Две непроводящие полусферический оболочки расположены очень близко друг к другу, так что их центры почти совпадают, как показано на рисунке $a)$. Обе оболочки равномерно заряжены по поверхности, одна имеет заряд $Q$, другая $q$.
С какой суммарной силой обе половинки сферы взаимодействуют друг с другом?
Как изменится ответ, если одна из половинок сферы будет вдвое меньшего радиуса, чем другая, как показано на рисунке $b)$?
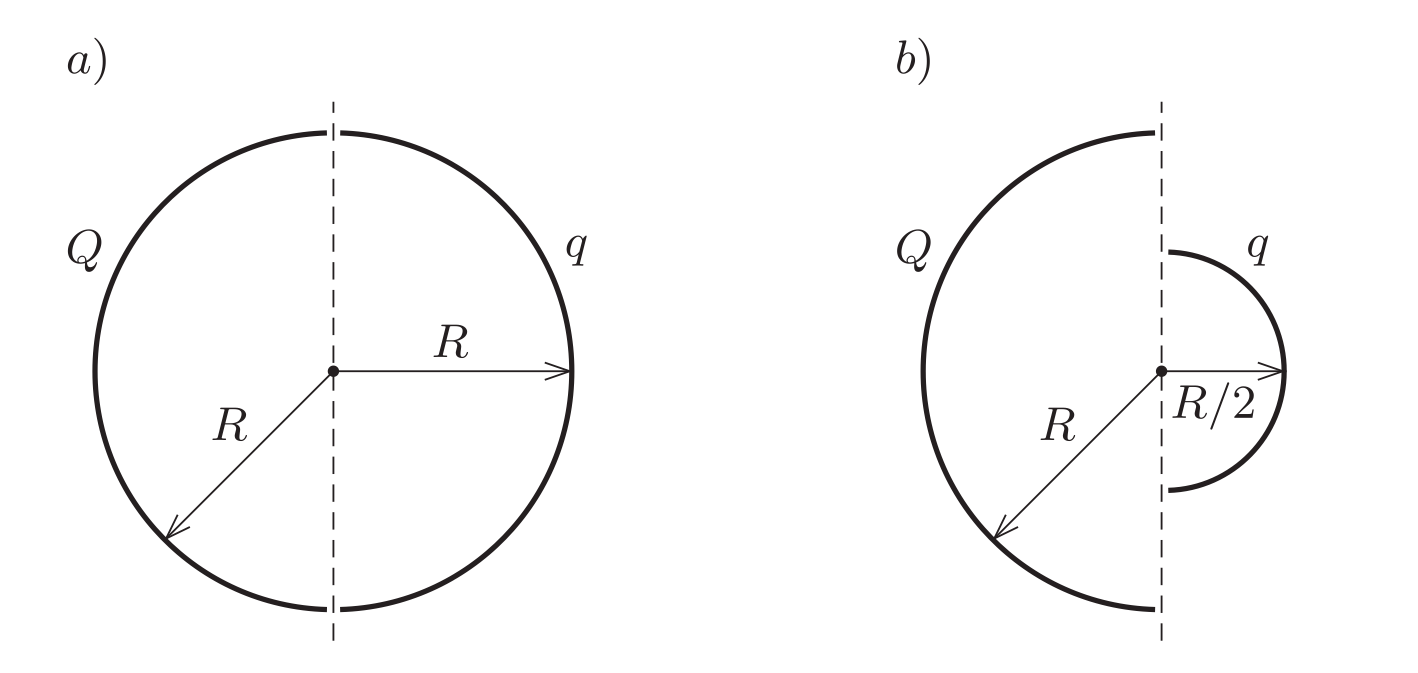
С какой суммарной силой обе половинки сферы взаимодействуют друг с другом?
Ответ: $F_a = \frac{1}{8\pi\varepsilon_0}\frac{Qq}{R^2}$

Как изменится ответ, если одна из половинок сферы будет вдвое меньшего радиуса, чем другая, как показано на рисунке $b)$?
Ответ: $F_b = \frac{1}{8\pi\varepsilon_0}\frac{Qq}{R^2}$
Темы:
T, ★★, Электростатика, Электромагнетизм, Расчет полей, 200 задач